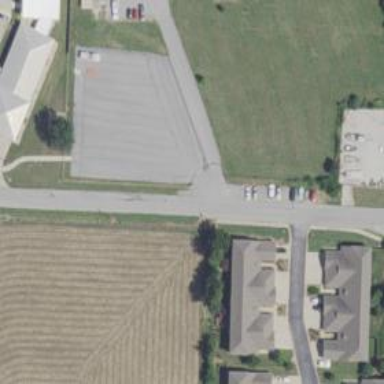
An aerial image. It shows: Unmarked road crossing.